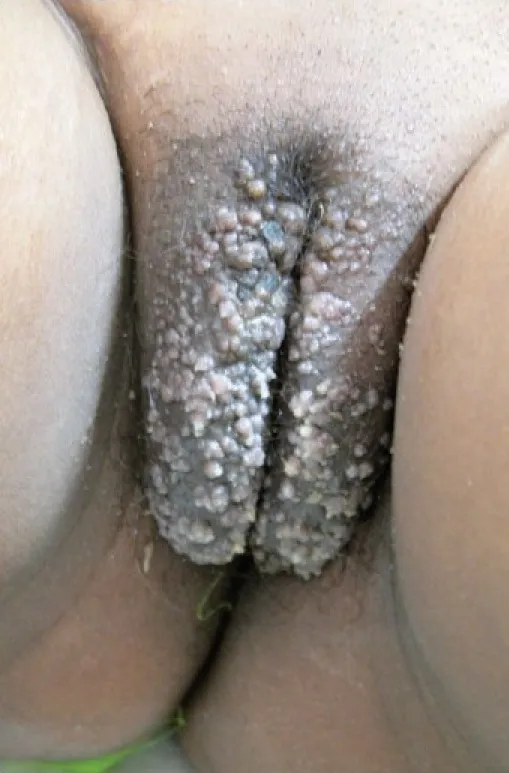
Lymphangiectasis of the vulva with deep-seated vesicles.
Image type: medical_photograph (other_medical_photograph)